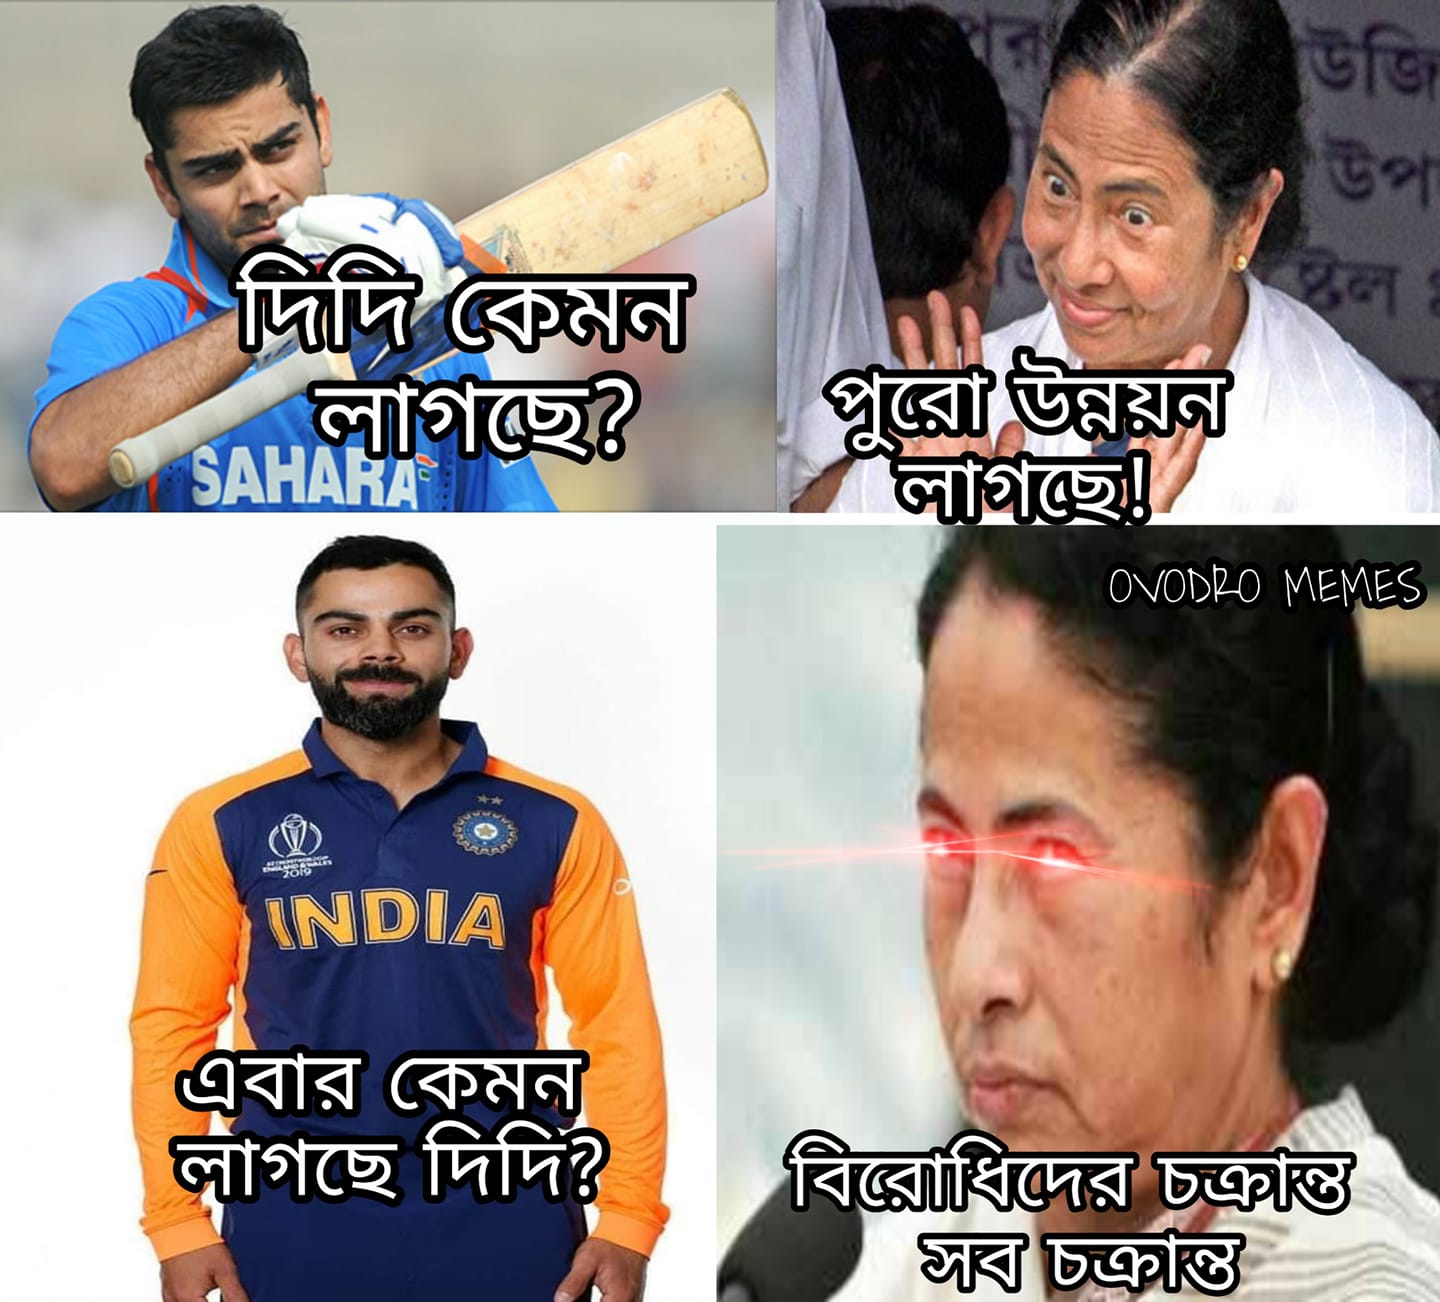
Caption: দিদি কেমন লাগছে ?    পুরো উন্নয়ন লাগছে !    এবার কেমন লাগছে দিদি ?    বিরোধিদের চক্রান্ত সব চক্রান্ত
Label: hate